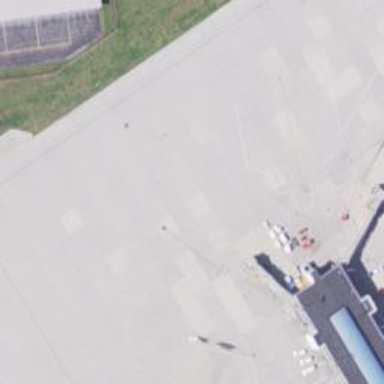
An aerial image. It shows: Footway road with jet bridge.